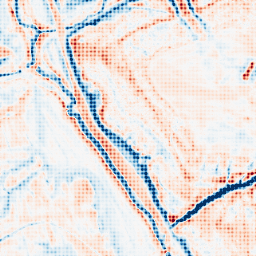
Category: edge_preserving
Decomposition family: bilateral
Decomposition parameters: d: 21
sigma_color: 25
sigma_space: 150
Upsampling method: sinc_blackman
Upsampling parameters: scale: 8
kernel_size: 8
Upsampling scale: 8